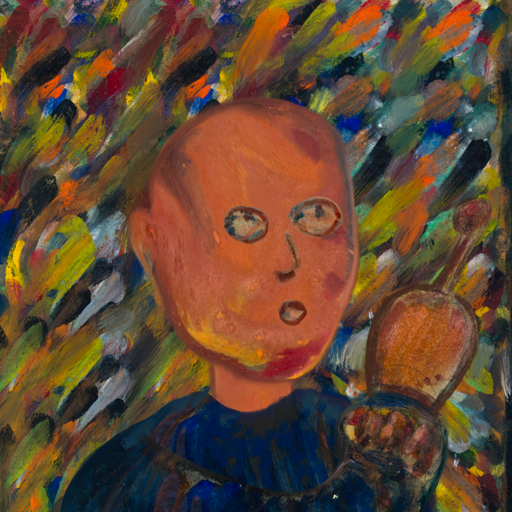
Background: An_Impression, Head And Neck Side: Mother_And_Son_Son, Face Side: Orphan, Bust: Pipe, Hair Side: Blank, Head Accessory: Blank, Second Necklace: Blank, Necklace: Blank, Baby: Blank